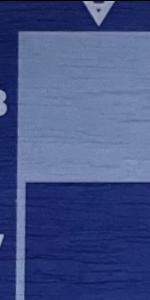
Label: Empty